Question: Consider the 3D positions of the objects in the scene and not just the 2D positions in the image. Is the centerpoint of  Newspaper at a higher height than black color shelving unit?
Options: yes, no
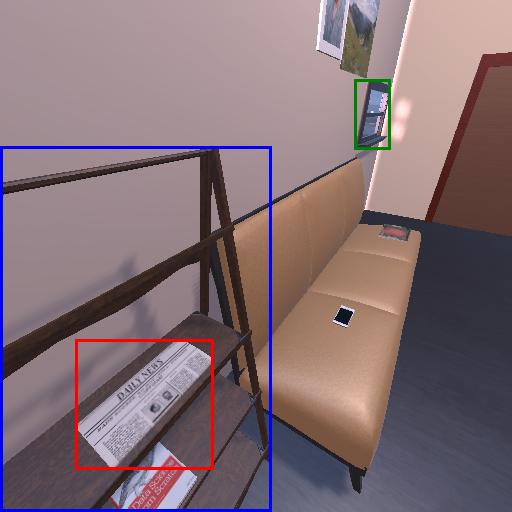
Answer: yes